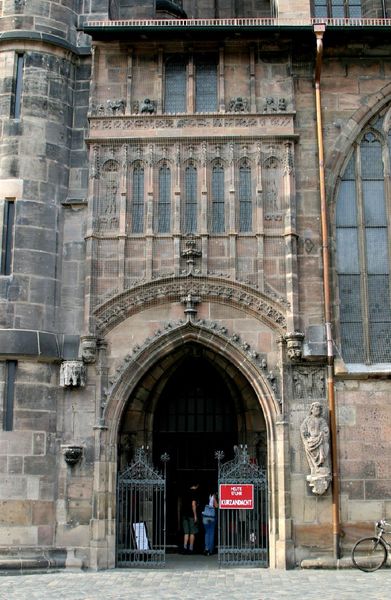
Titel: Kapellenerweiterung von St. Lorenz in Nürnberg
Standort: Nürnberg, St. Lorenz (EU - D - B)
Schlagwörter: menschen, fenster, tür, gitter, kirche, gotik, skulptur, fassade, detail, plastik, tor, eingang, bayern, dom, gedreht, kathedrale, fahrrad, portal, gotisch, spitzbogen, mittelalter, menscehn, sakralbau, nürnberg, treppenturm, südseite, franken, st. lorenz, seitenportal, tpoor, kirchenprtal